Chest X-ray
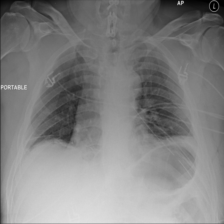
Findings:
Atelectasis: positive
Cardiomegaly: negative
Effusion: positive
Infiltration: negative
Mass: negative
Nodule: negative
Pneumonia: negative
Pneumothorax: negative
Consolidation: negative
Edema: negative
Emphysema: negative
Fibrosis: negative
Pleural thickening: negative
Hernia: negative